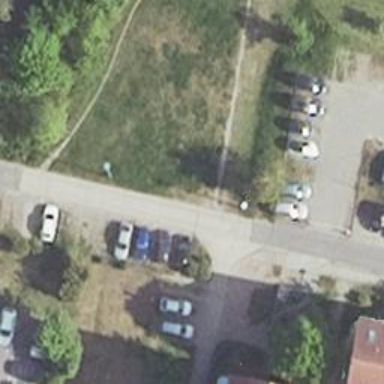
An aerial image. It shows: Residential road paved with concrete.